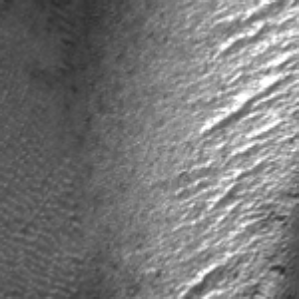
Label: frost